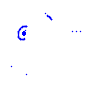
Particle: electron